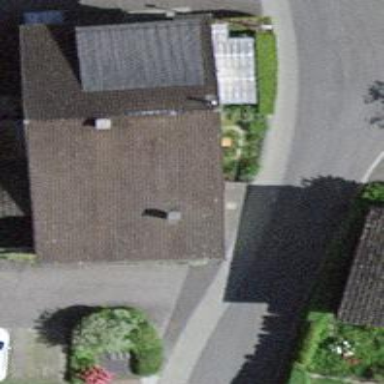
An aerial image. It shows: Simple and straightforward house.